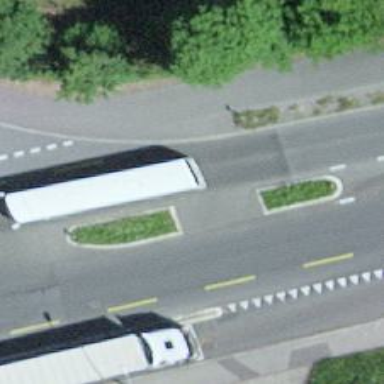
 featuring designated cycle lane on the left."